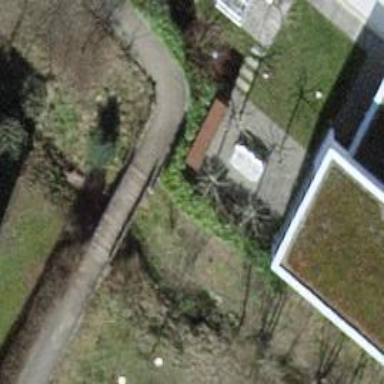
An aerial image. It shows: Footway on bridge.